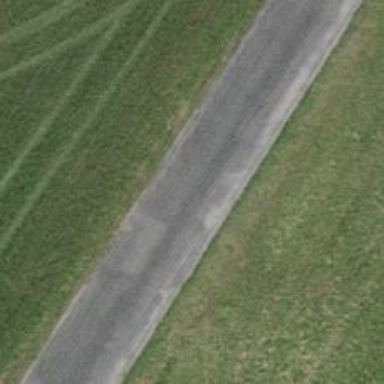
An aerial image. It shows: Unclassified road.